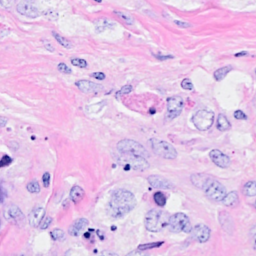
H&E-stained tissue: Breast